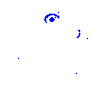
Particle: electron